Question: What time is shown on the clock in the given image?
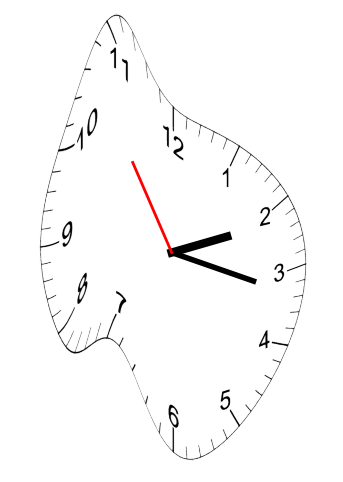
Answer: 02:16:54